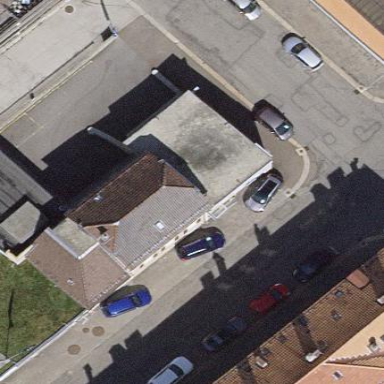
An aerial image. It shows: Commercial building.